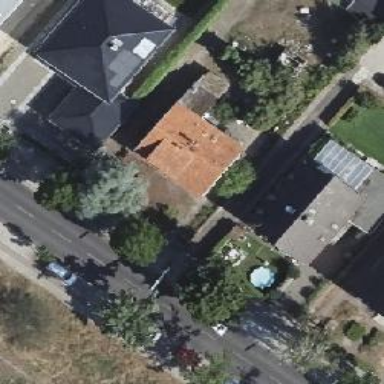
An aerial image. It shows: Driveway.